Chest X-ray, PA view. Patient: 49 years old, sex F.
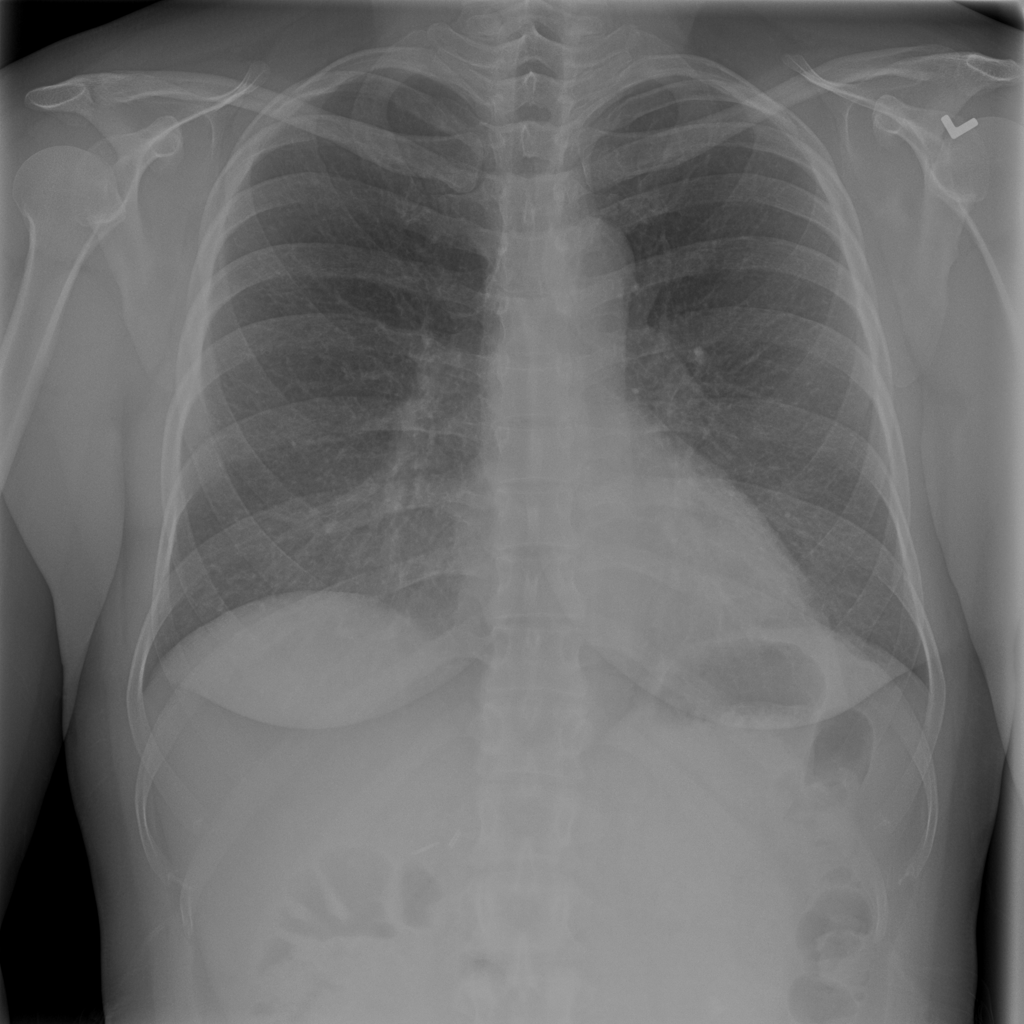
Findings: No Finding